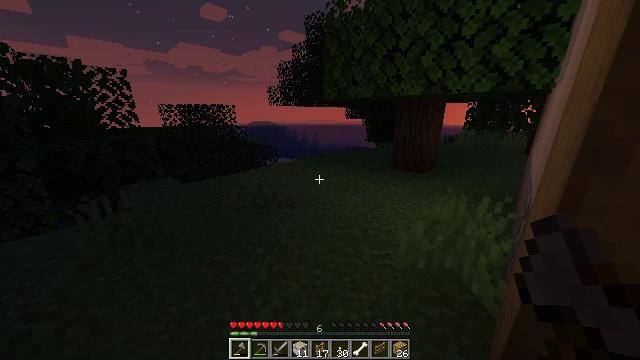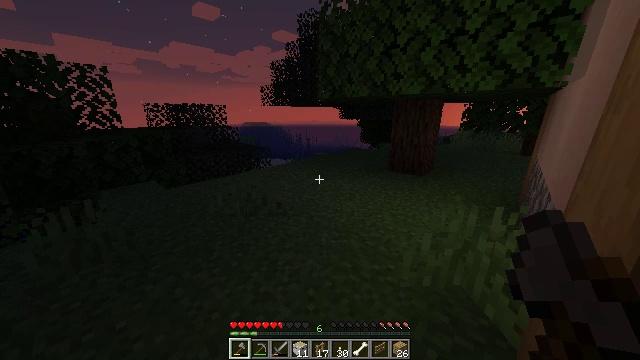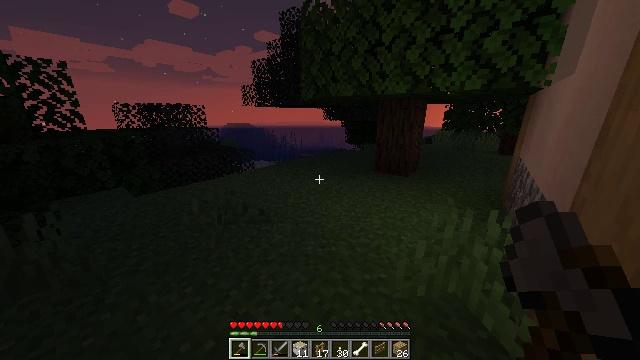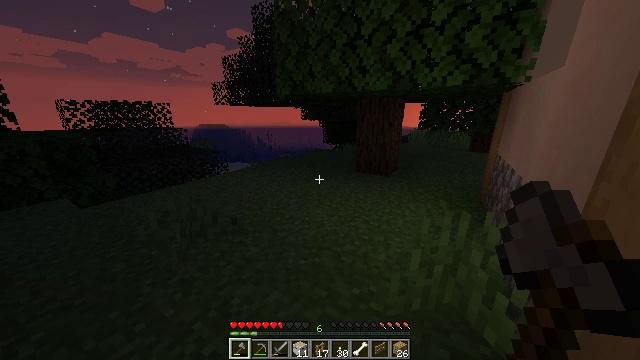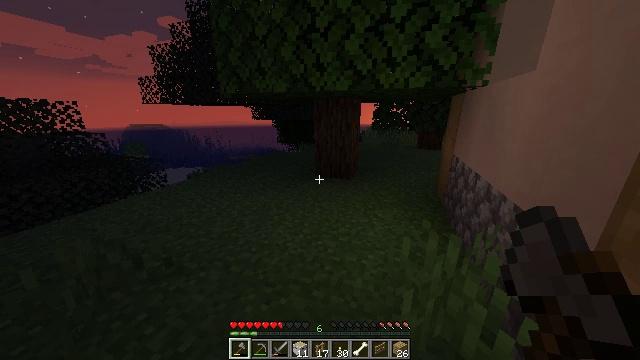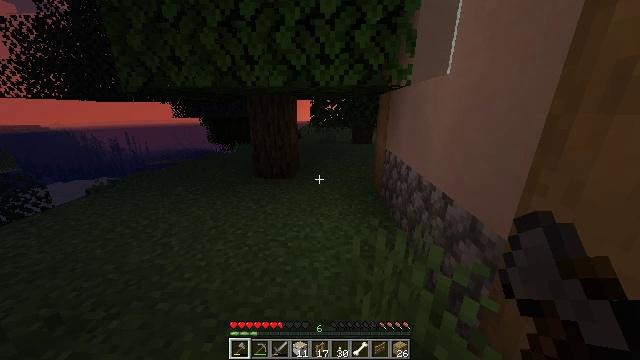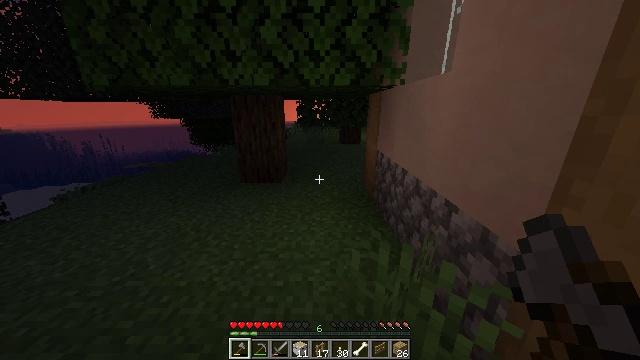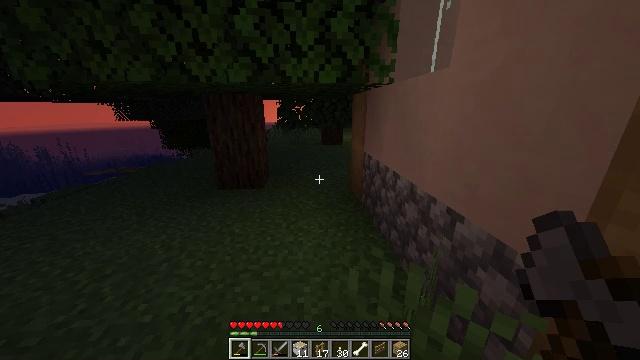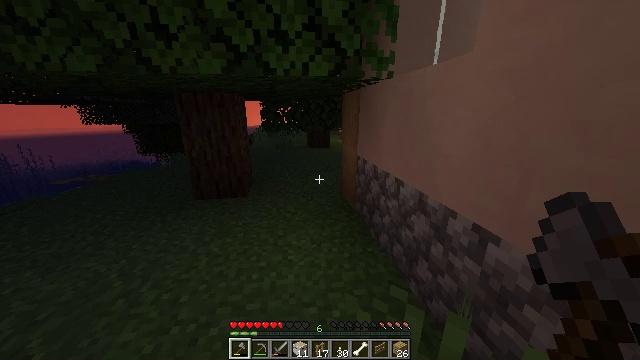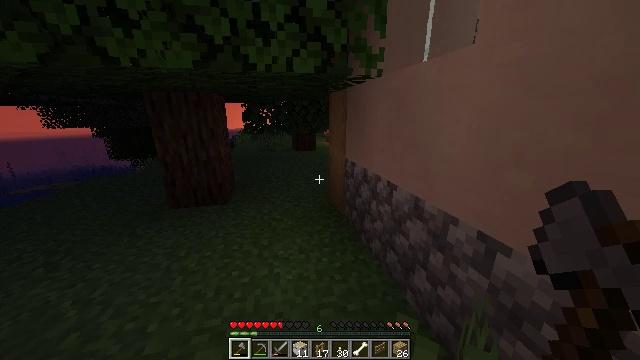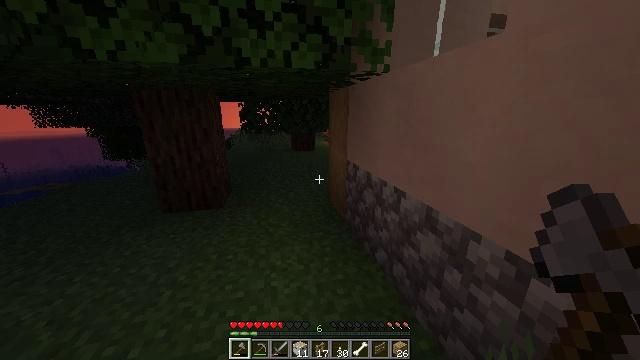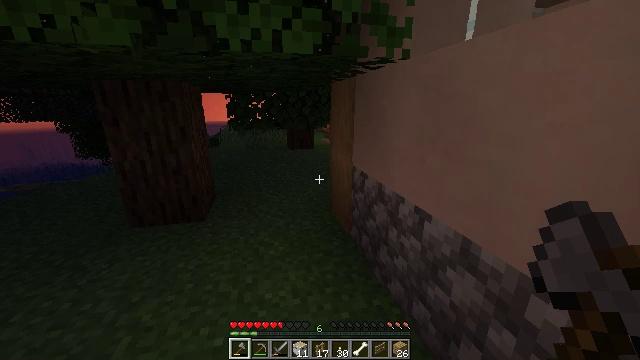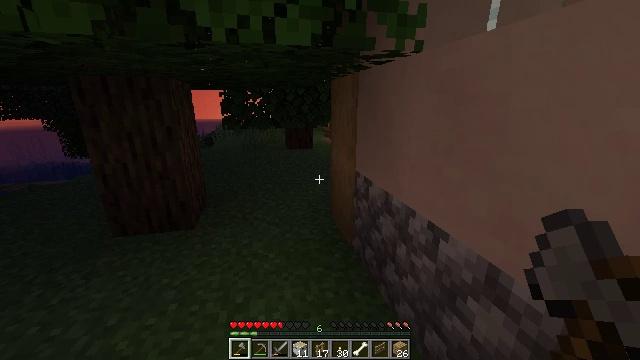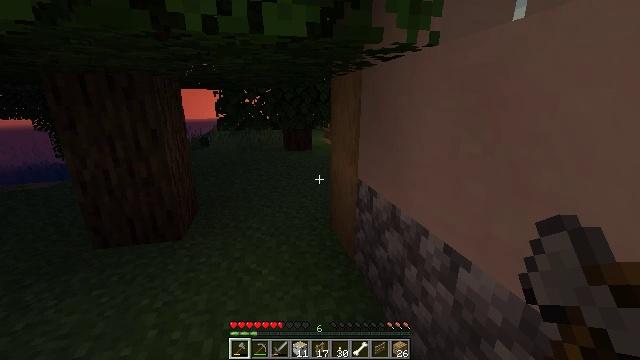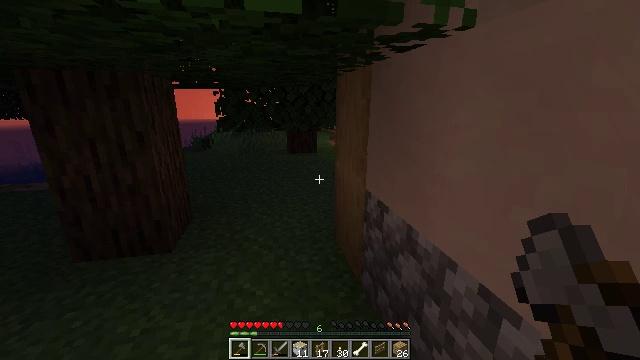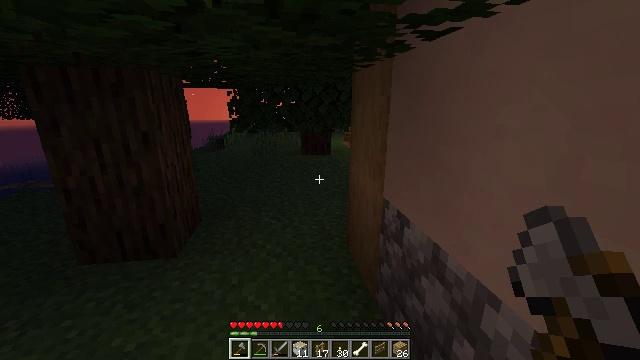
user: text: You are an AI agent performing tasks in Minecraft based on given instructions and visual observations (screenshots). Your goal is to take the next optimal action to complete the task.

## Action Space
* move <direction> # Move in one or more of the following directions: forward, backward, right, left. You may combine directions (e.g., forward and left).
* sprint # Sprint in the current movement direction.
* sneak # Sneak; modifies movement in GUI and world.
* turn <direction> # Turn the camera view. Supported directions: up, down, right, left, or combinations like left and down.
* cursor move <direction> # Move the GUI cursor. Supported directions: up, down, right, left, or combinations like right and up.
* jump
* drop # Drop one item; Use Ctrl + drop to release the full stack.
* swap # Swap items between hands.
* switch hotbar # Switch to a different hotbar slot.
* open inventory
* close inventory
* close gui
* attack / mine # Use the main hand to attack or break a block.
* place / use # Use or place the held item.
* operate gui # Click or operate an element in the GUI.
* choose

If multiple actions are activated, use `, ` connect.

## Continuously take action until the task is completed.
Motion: motion action
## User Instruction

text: Combine wool and wooden planks to make a gray bed.
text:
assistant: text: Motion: move forward, sprint, turn right
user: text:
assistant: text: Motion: move forward, sprint, turn right
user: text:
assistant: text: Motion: move forward, sprint, turn right
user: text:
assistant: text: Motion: move forward, sprint, turn right
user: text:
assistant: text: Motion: move forward, sprint, turn right
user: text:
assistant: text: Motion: move forward, sprint, turn right
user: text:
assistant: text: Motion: move forward, sprint, turn right
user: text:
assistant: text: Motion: move forward, sprint, turn right
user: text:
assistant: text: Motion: move forward, sprint, turn right
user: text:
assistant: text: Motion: move forward, sprint
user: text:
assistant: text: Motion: move forward, sprint
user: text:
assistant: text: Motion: move forward, sprint
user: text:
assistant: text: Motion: move forward, sprint
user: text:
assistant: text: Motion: move forward, sprint, turn left
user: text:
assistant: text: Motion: move forward, sprint, turn left
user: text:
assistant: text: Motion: move forward, sprint, turn left
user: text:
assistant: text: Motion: move forward, sprint
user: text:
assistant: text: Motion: move forward, sprint
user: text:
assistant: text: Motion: move forward, sprint
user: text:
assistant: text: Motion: move forward, sprint
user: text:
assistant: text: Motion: move forward, sprint
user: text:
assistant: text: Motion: move forward, sprint
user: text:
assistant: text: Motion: move forward, sprint
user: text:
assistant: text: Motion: move forward, sprint
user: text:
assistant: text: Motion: move forward, sprint
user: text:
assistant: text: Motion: move forward, sprint
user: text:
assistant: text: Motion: move forward, sprint
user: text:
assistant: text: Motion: move forward, sprint, turn right
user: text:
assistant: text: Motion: move forward, sprint
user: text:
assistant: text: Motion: move forward, sprint, turn right